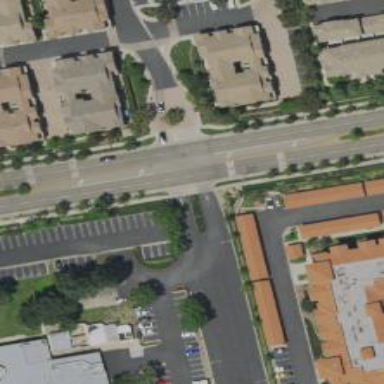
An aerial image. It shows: Secondary road with separate sidewalk.